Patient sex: M
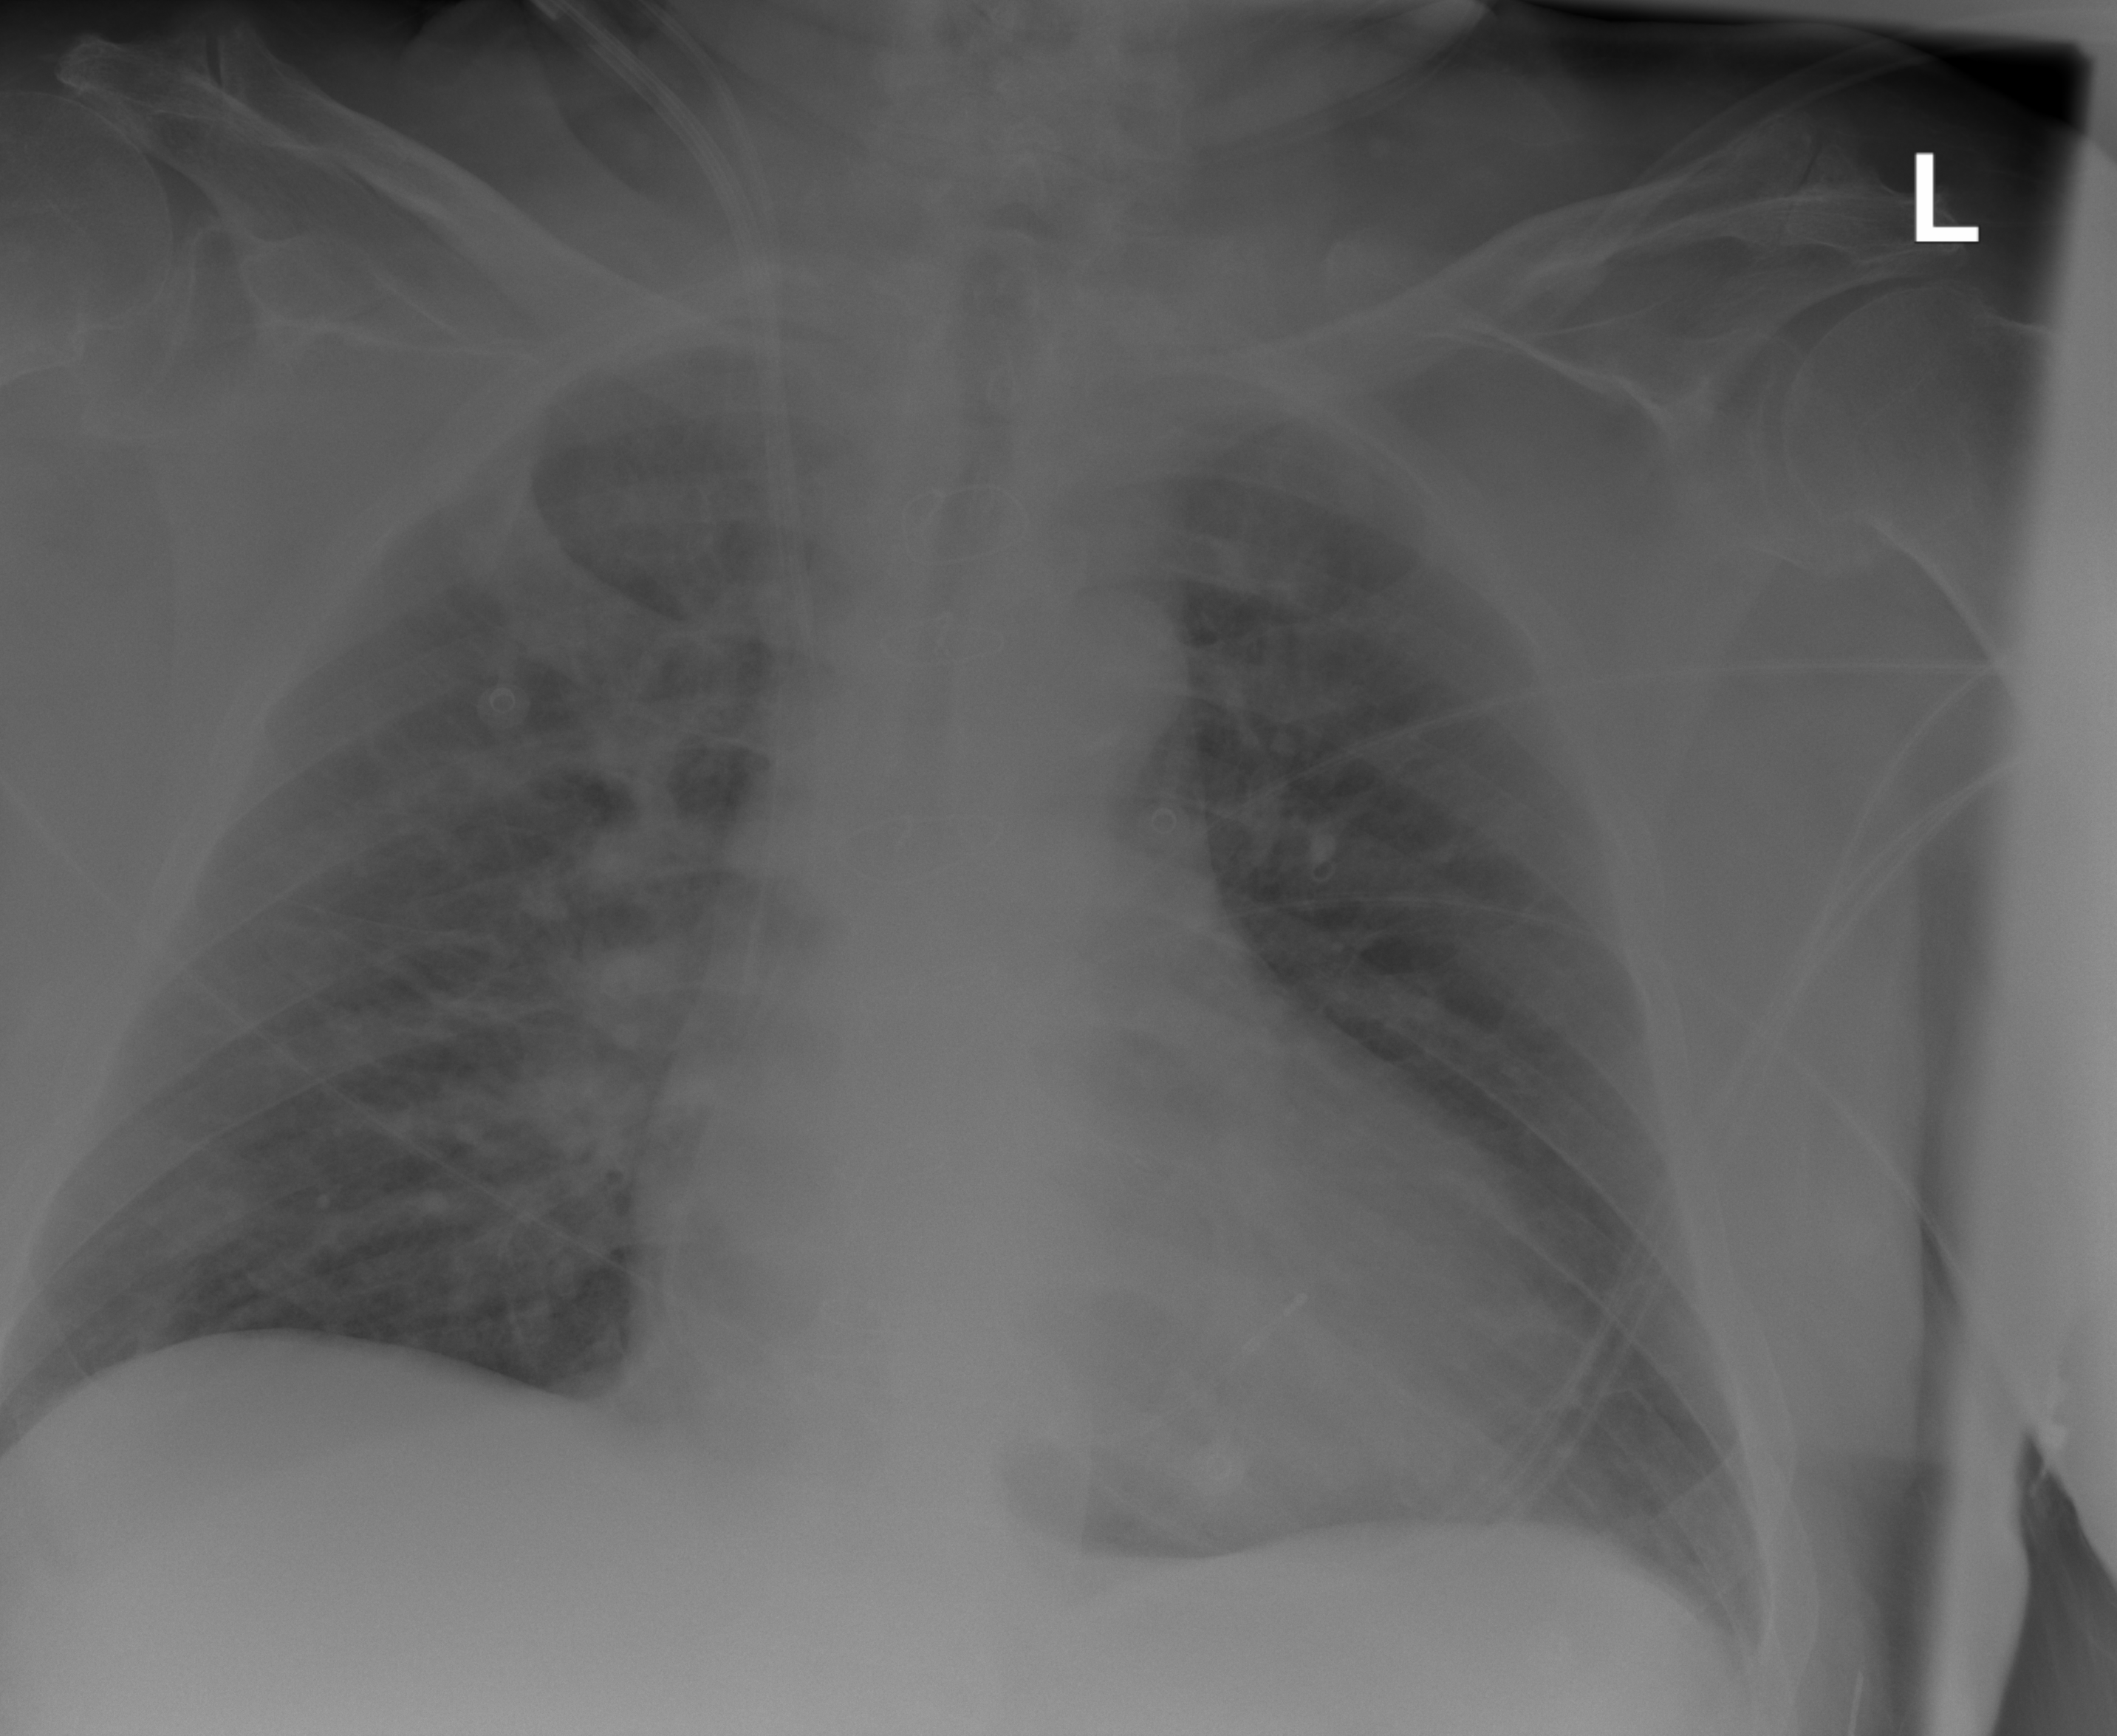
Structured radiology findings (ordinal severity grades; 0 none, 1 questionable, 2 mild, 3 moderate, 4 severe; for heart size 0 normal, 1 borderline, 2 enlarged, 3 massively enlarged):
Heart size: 2
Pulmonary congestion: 2
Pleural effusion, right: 0
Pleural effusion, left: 0
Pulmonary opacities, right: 2
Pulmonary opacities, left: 2
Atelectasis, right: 0
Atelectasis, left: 0